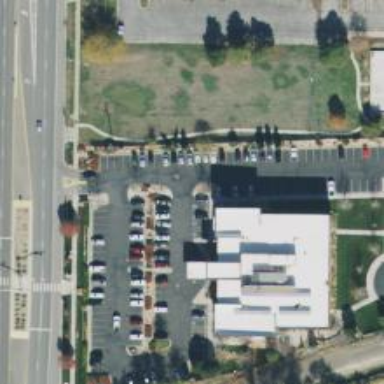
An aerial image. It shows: Healthcare clinic.